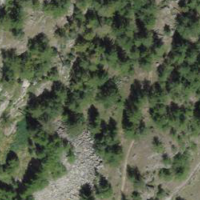
EUNIS habitat code: 26
Species observed at this site:
Phylloscopus trochilus
Lactuca perennis